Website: home-depot
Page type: receipt
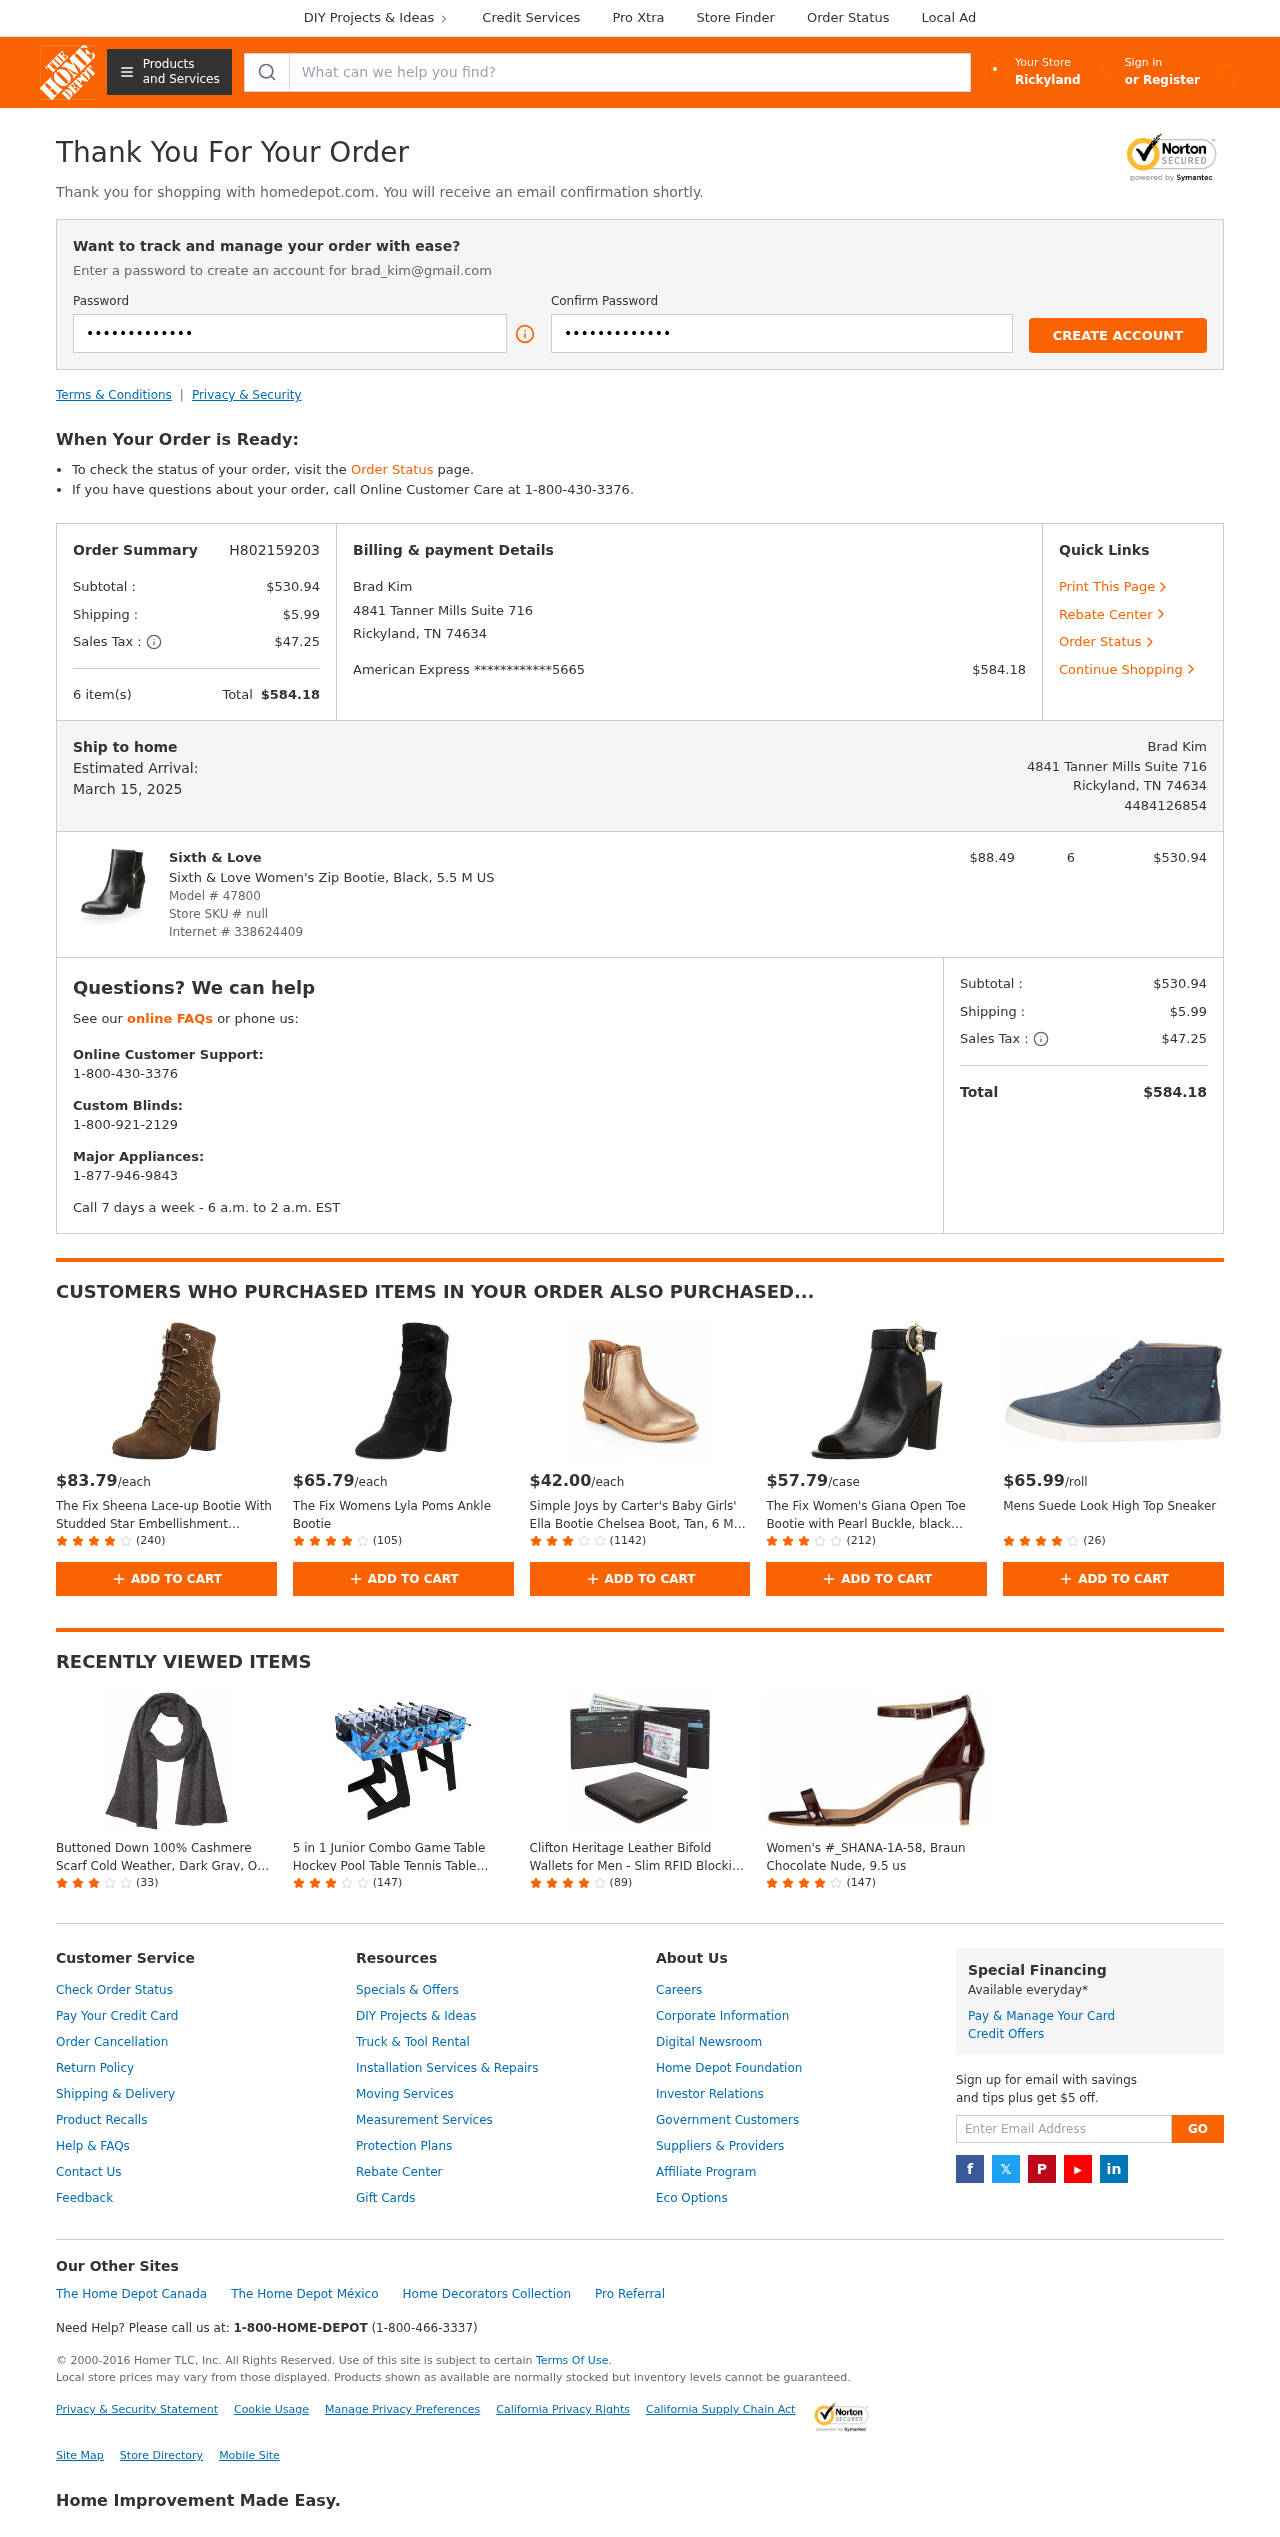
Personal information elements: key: PII_CARD_LAST4
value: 5665
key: PII_CARD_TYPE
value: American Express
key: PII_CITY
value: Rickyland
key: PII_EMAIL
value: brad_kim@gmail.com
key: PII_FULLNAME
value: Brad Kim
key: PII_PHONE
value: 4484126854
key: PII_STREET
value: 4841 Tanner Mills Suite 716
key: PII_CITY_STATE_ZIP
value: Rickyland, TN 74634
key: PII_FULLNAME2
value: Brad Kim
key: PII_POSTCODE
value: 74634
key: PII_STATE_ABBR
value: TN
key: PII_POSTCODE_FULL
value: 74634
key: PII_CITY_STATE
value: Rickyland, TN
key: PII_POSTCODE_NUMERIC
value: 74634
Product elements: key: PRODUCT1_BRAND
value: Sixth & Love
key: PRODUCT1_NAME
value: Sixth & Love Women's Zip Bootie, Black, 5.5 M US
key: PRODUCT1_PRICE
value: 88.49
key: PRODUCT1_QUANTITY
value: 6
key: PRODUCT2_PRICE
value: $83.79
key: PRODUCT2_NAME
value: The Fix Sheena Lace-up Bootie With Studded Star Embellishment Fashion Boot, Bourbon Suede, 7.5 M US
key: PRODUCT2_NUM_RATINGS
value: (240)
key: PRODUCT3_PRICE
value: $65.79
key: PRODUCT3_NAME
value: The Fix Womens Lyla Poms Ankle Bootie
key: PRODUCT3_NUM_RATINGS
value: (105)
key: PRODUCT4_PRICE
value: $42.00
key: PRODUCT4_NAME
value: Simple Joys by Carter's Baby Girls' Ella Bootie Chelsea Boot, Tan, 6 M US Toddler
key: PRODUCT4_NUM_RATINGS
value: (1142)
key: PRODUCT5_PRICE
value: $57.79
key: PRODUCT5_NAME
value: The Fix Women's Giana Open Toe Bootie with Pearl Buckle, black leather, 9 B US
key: PRODUCT5_NUM_RATINGS
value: (212)
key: PRODUCT6_PRICE
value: $65.99
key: PRODUCT6_NAME
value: Mens Suede Look High Top Sneaker
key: PRODUCT6_NUM_RATINGS
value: (26)
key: PRODUCT7_NAME
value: Buttoned Down 100% Cashmere Scarf Cold Weather, Dark Gray, One size
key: PRODUCT7_NUM_RATINGS
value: (33)
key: PRODUCT8_NAME
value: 5 in 1 Junior Combo Game Table Hockey Pool Table Tennis Table Foosball Table Arcade Basketball
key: PRODUCT8_NUM_RATINGS
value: (147)
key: PRODUCT9_NAME
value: Clifton Heritage Leather Bifold Wallets for Men - Slim RFID Blocking Compact Design Travel Smart Wal
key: PRODUCT9_NUM_RATINGS
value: (89)
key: PRODUCT10_NAME
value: Women's #_SHANA-1A-58, Braun Chocolate Nude, 9.5 us
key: PRODUCT10_NUM_RATINGS
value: (147)
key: PRODUCT_MODEL_NUMBER
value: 47800
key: PRODUCT_INTERNET_NUMBER
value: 338624409
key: PRODUCT1_LINE_TOTAL
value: $530.94
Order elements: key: ORDER_ID
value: H802159203
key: ORDER_SUBTOTAL
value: $530.94
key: ORDER_SHIPPING_COST
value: $5.99
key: ORDER_TAX
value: $47.25
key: ORDER_NUM_ITEMS
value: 6 item(s)
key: ORDER_TOTAL
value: $584.18
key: ORDER_DELIVERY_DATE
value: March 15, 2025
Search elements: key: HEADER_SEARCH
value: What can we help you find?
Other elements: key: STORE_SKU
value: null